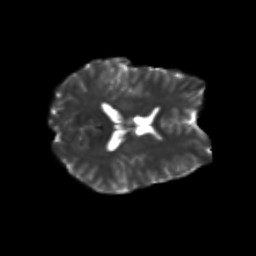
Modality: T2w
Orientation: axial
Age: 20
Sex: female
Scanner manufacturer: siemens
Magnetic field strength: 3 T
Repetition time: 3.5 s
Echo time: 0.113 s